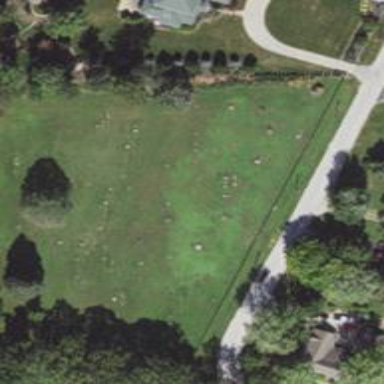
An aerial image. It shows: Grave yard.